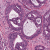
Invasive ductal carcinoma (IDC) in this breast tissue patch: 0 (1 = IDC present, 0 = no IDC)